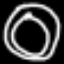
Label: donut